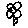
Label: flower